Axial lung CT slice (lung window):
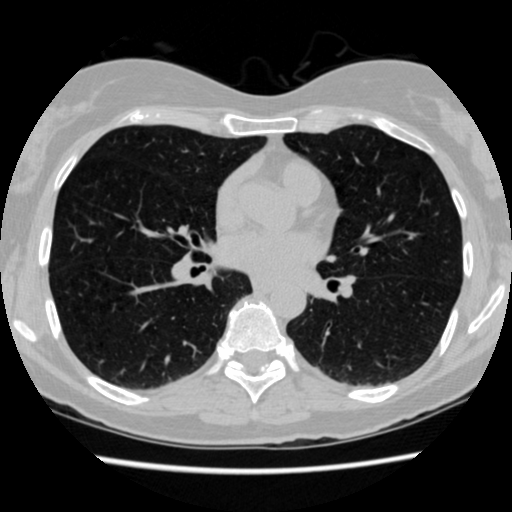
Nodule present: no